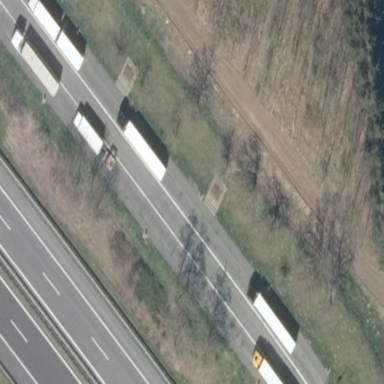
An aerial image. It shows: Rest area along the road.